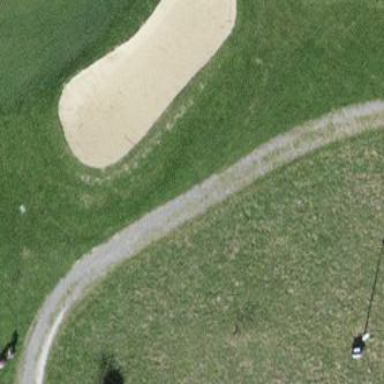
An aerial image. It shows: Golf bunker filled with sandy terrain.